Question: I have a App and need a <URL> in which I can bars to open new page with related information.

'''
/// Bar chart example
charts.BarChart(
createSampleData(),
animate: true,
barGroupingType: charts.BarGroupingType.stacked,
barRendererDecorator:
new charts.BarLabelDecorator<String>(),
domainAxis: new charts.OrdinalAxisSpec(),
),
'''
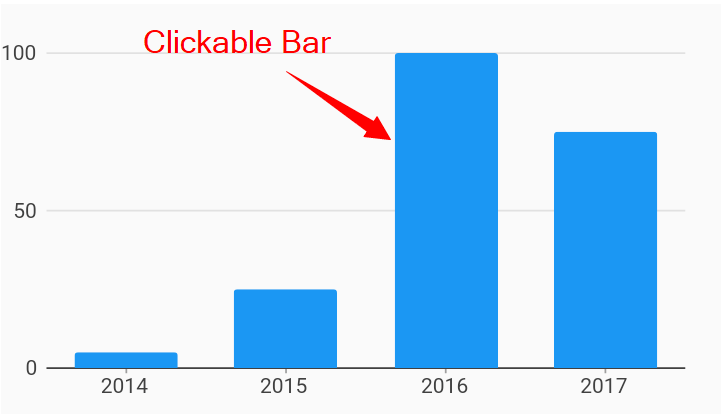
Answer: Use 'selectionModels' array property of 'BarChart' Widget:
'''
new charts.BarChart(
createSampleData(),
animate: true,
barGroupingType: charts.BarGroupingType.stacked,
selectionModels: [
new charts.SelectionModelConfig(
type: charts.SelectionModelType.info,
changedListener: _onSelectionChanged,
)
],
barRendererDecorator:
new charts.BarLabelDecorator<String>(),
domainAxis: new charts.OrdinalAxisSpec(),
),
_onSelectionChanged(charts.SelectionModel model) {
final selectedDatum = model.selectedDatum;
if (selectedDatum.isNotEmpty) {
setState(() {
print(selectedDatum.first.datum.sales);
});
}
}
'''